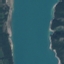
Label: River